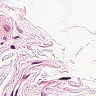
Metastatic tissue present: no